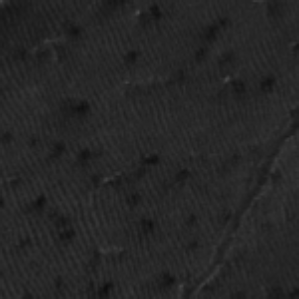
Label: frost